Question: I just started to develop web application with Laravel, I have a problem to use the dependency injection. It works fine without the DI, but I want to refactor the code so that the code is not tightly coupled.
I already search in google that suggests perhaps there is a white space before the namespace and search related questions here, but none of them solve my problem.
'''
<?php
namespace TabJut\Http\Controllers;
use Illuminate\Http\Request;
use Illuminate\Support\Facades\Input;
use Illuminate\Support\Facades\Redirect;
use Illuminate\Support\Facades\Validator;
use View;
use TabJut\Http\Requests;
use TabJut\Http\Controllers\Controller;
use TabJut\Repositories\AccountRepository;
class AccountController extends Controller
{
/* error culprit, If I remove these the page not error */
protected $repository;
public function __construct(AccountRepository $repository)
{
$this->repository = $repository;
}
/* error culprit */
public function getLogin()
{
return View::make('account.login');
}
public function postLogin()
{
// Validates inputs.
$rules = array(
'username' => 'required',
'password' => 'required'
);
$validator = Validator::make(Input::all(), $rules);
// Redirects back to the form if the validator fails.
if ($validator->fails()) {
return Redirect::action('AccountController@getLogin')
->withErrors($validator)
->withInput(Input::except('password'));
}
$username = Input::get('username');
$password = Input::get('password');
$user = $repository.Authenticate($username, $password);
var_dump($user);
}
}
'''
'''
<?php
namespace TabJut\Repositories;
use DB;
class AccountRepository
{
public function Authenticate($username, $password)
{
$user = DB::table('users')
->where('is_active', '1')
->where('user_name', $username)
->where('password', $password)
->first();
return $user;
}
}
'''

> FatalErrorException in AccountRepository.php line 3: Namespace
declaration statement has to be the very first statement in the script'''
in AccountRepository.php line 3
at FatalErrorException->__construct() in HandleExceptions.php line 127
at HandleExceptions->fatalExceptionFromError() in HandleExceptions.php line 112
at HandleExceptions->handleShutdown() in HandleExceptions.php line 0
at Composer\Autoload\includeFile() in ClassLoader.php line 301
'''
Did I miss any important configuration like service locator setup or just unseen code error?
Please help.
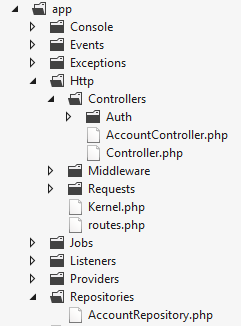
Answer: It has nothing to do with the dependency injection, based on kuzawinski comment on the manual, I recreated the file with notepad and it solves the problem.
> ...and you still get "Namespace declaration statement has to be the
very first statement in the script" Fatal error, then you probably use
UTF-8 encoding (which is good) with Byte Order Mark, aka BOM (which is
bad). Try to convert your files to "UTF-8 without BOM", and it should
be ok. <URL>